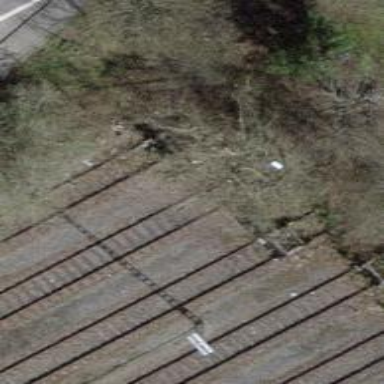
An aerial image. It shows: Railway siding for service.